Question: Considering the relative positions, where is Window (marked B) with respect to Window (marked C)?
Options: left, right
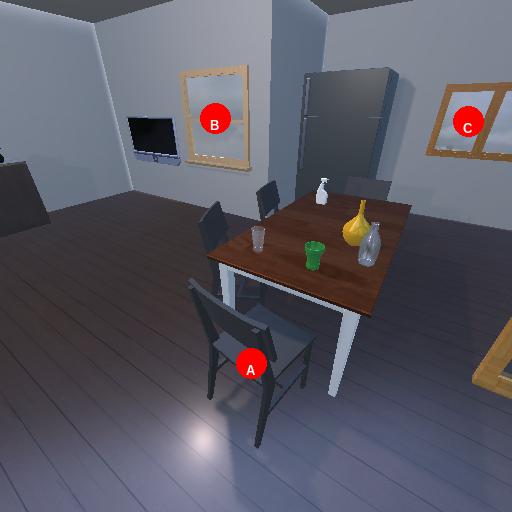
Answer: left